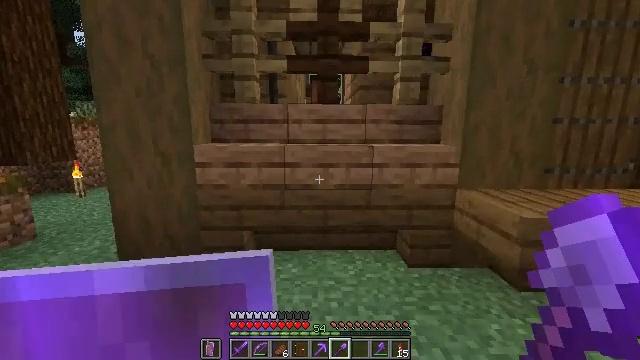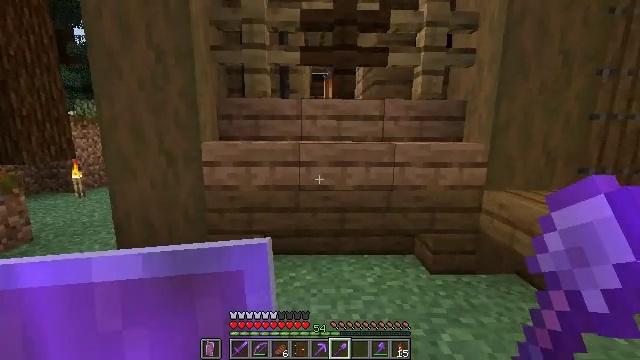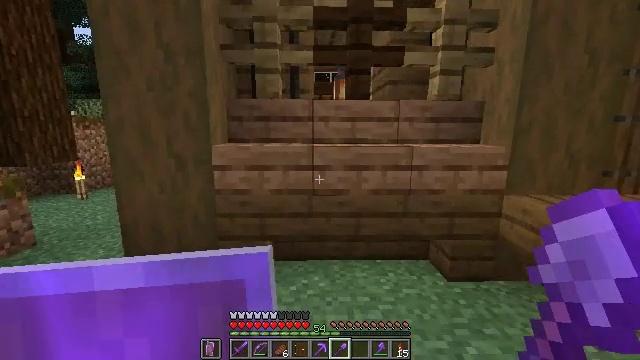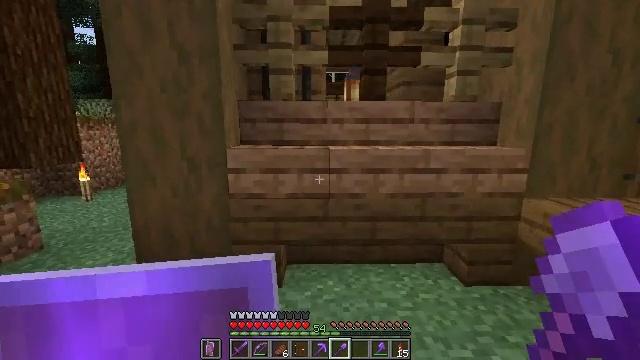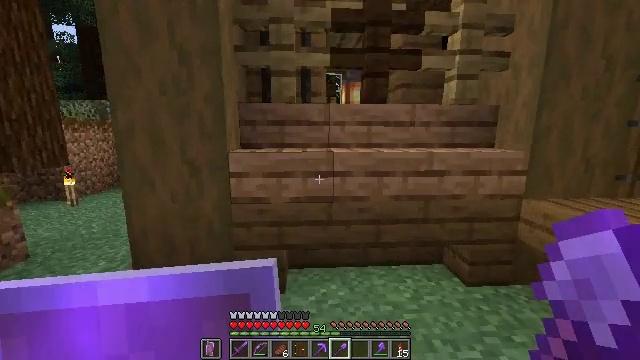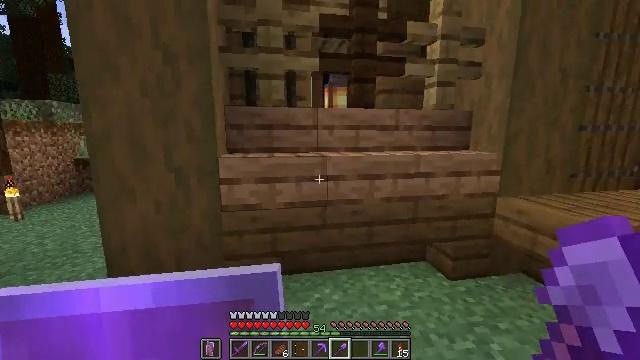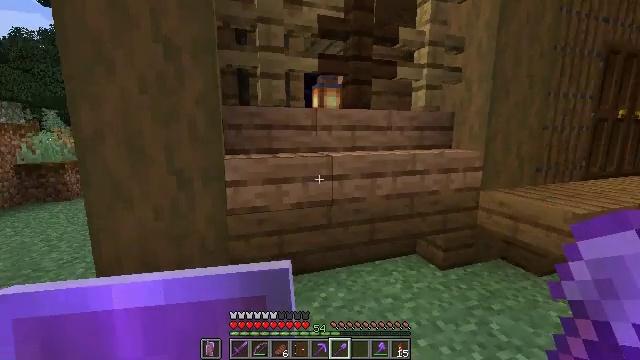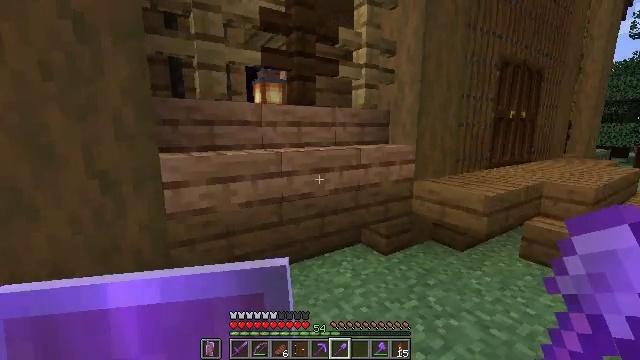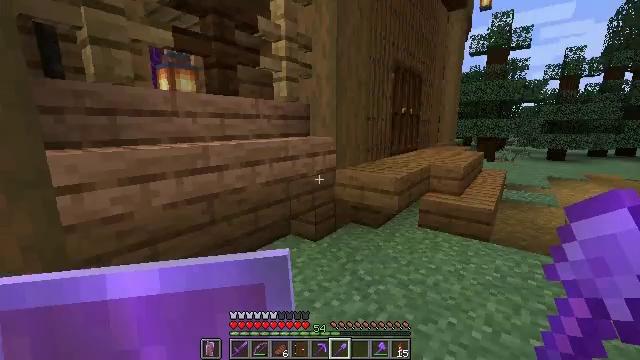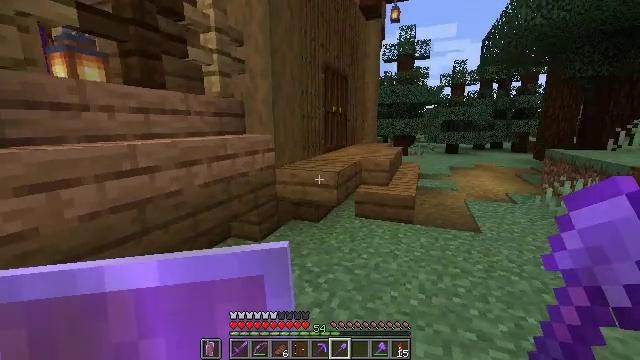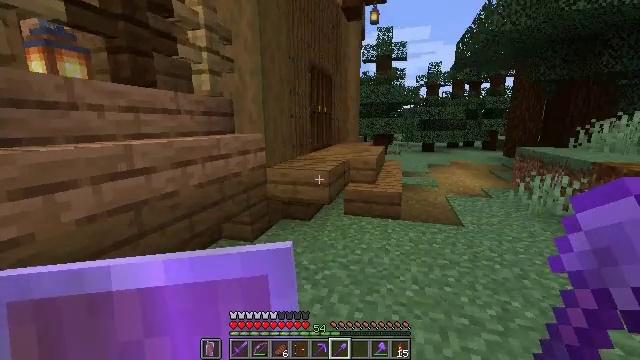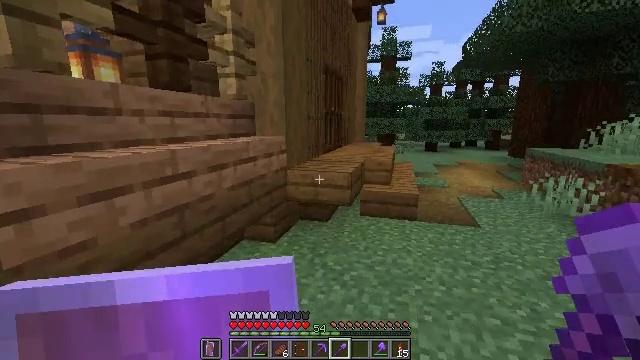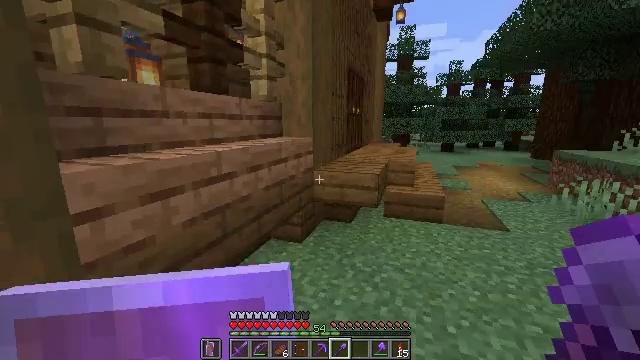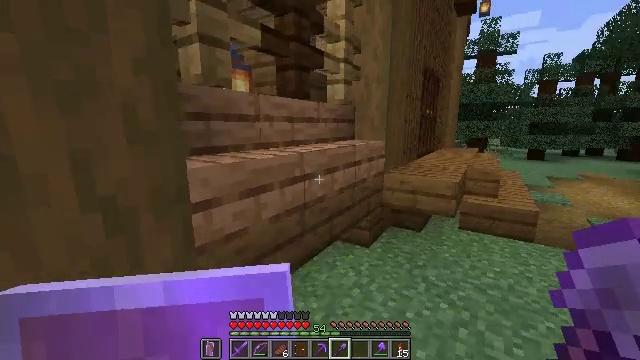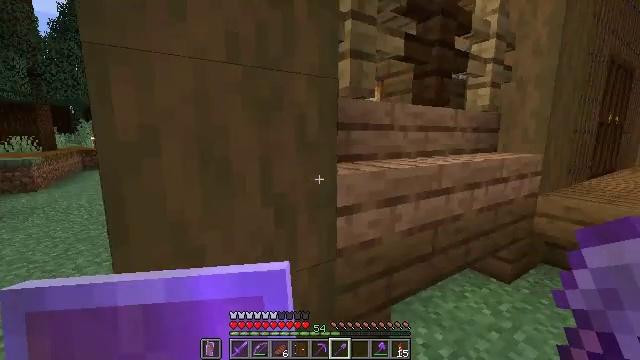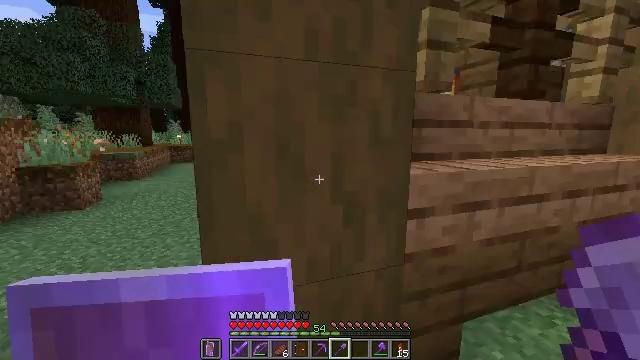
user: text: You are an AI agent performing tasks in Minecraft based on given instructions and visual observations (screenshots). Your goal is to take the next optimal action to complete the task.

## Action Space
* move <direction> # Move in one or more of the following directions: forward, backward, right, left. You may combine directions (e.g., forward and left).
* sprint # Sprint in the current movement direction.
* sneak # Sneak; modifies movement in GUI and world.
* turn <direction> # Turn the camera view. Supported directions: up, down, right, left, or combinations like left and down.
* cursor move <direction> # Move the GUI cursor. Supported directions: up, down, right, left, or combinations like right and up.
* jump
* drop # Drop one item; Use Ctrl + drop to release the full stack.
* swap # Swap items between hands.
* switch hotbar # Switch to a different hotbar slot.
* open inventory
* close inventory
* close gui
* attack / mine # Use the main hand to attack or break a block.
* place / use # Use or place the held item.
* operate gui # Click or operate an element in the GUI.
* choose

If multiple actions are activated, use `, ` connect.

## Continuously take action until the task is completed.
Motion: motion action
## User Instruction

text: Mine oak leaves.
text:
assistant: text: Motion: move forward and move left
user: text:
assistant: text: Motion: move left
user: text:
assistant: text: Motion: move left
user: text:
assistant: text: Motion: move left, turn right
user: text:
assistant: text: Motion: move left, turn right
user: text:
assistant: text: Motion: move left, turn right
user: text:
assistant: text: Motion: move left, turn right
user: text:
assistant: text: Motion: move left, turn right and down
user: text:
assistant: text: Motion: move left, turn right
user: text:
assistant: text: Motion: move left, turn right
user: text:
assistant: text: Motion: move left
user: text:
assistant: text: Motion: move left, turn left
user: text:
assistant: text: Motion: move left, turn left
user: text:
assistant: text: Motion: move left, turn left and up
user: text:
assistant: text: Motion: move left, turn left
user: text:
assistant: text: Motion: move left, turn left and down
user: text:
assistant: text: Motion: move left, turn left and down
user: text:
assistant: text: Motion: move left, turn left
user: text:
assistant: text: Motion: move left
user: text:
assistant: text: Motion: move left
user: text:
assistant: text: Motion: move left
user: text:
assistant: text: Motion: move left
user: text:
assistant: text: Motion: move left
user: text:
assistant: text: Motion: move left
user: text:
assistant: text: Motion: move left
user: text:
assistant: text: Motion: move left
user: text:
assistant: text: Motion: move left
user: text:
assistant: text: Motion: move left
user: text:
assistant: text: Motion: move left
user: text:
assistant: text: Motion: move left